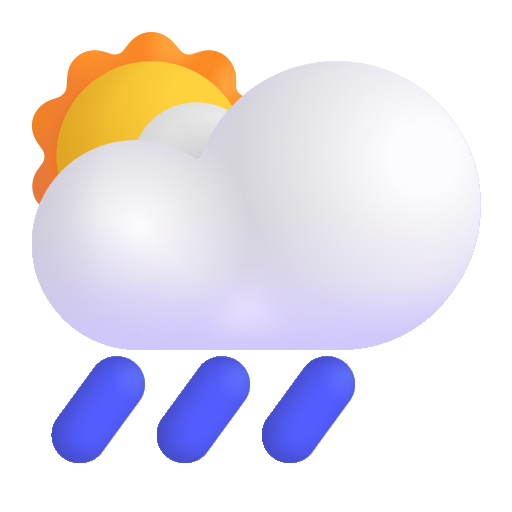
sun behind rain cloud color